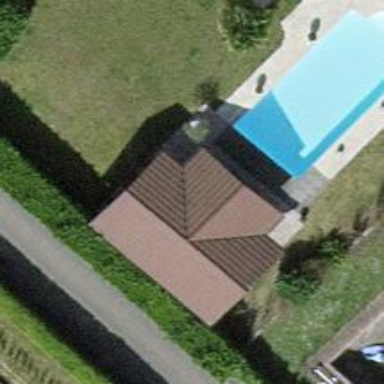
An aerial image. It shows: Swimming pool located in leisure land.